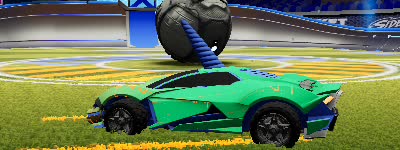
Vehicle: werewolf